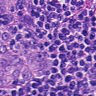
Metastatic tissue present: yes